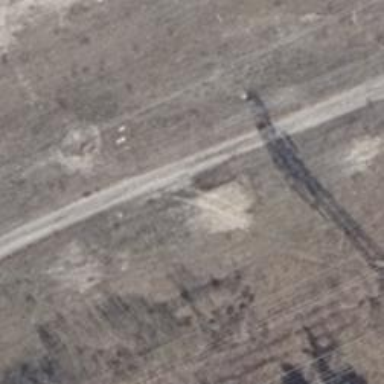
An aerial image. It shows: Track with grade 5 tracktype.